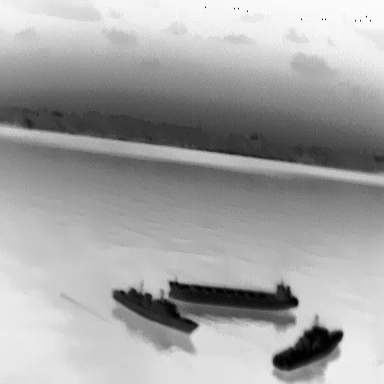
There are two warships in the infrared image.